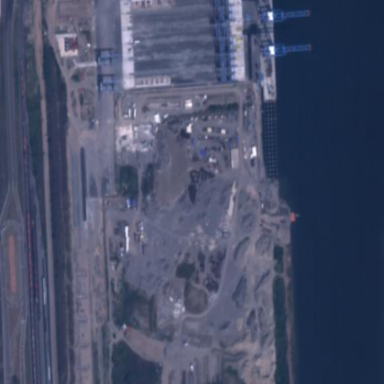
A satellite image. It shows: Industrial area designated as port.